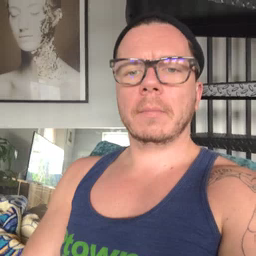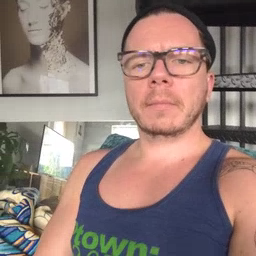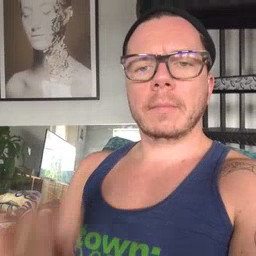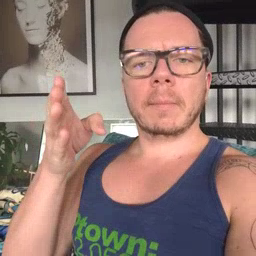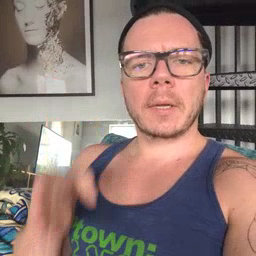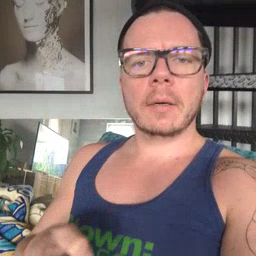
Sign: beside